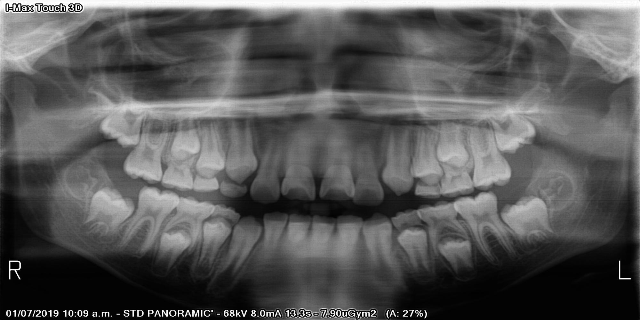
adult